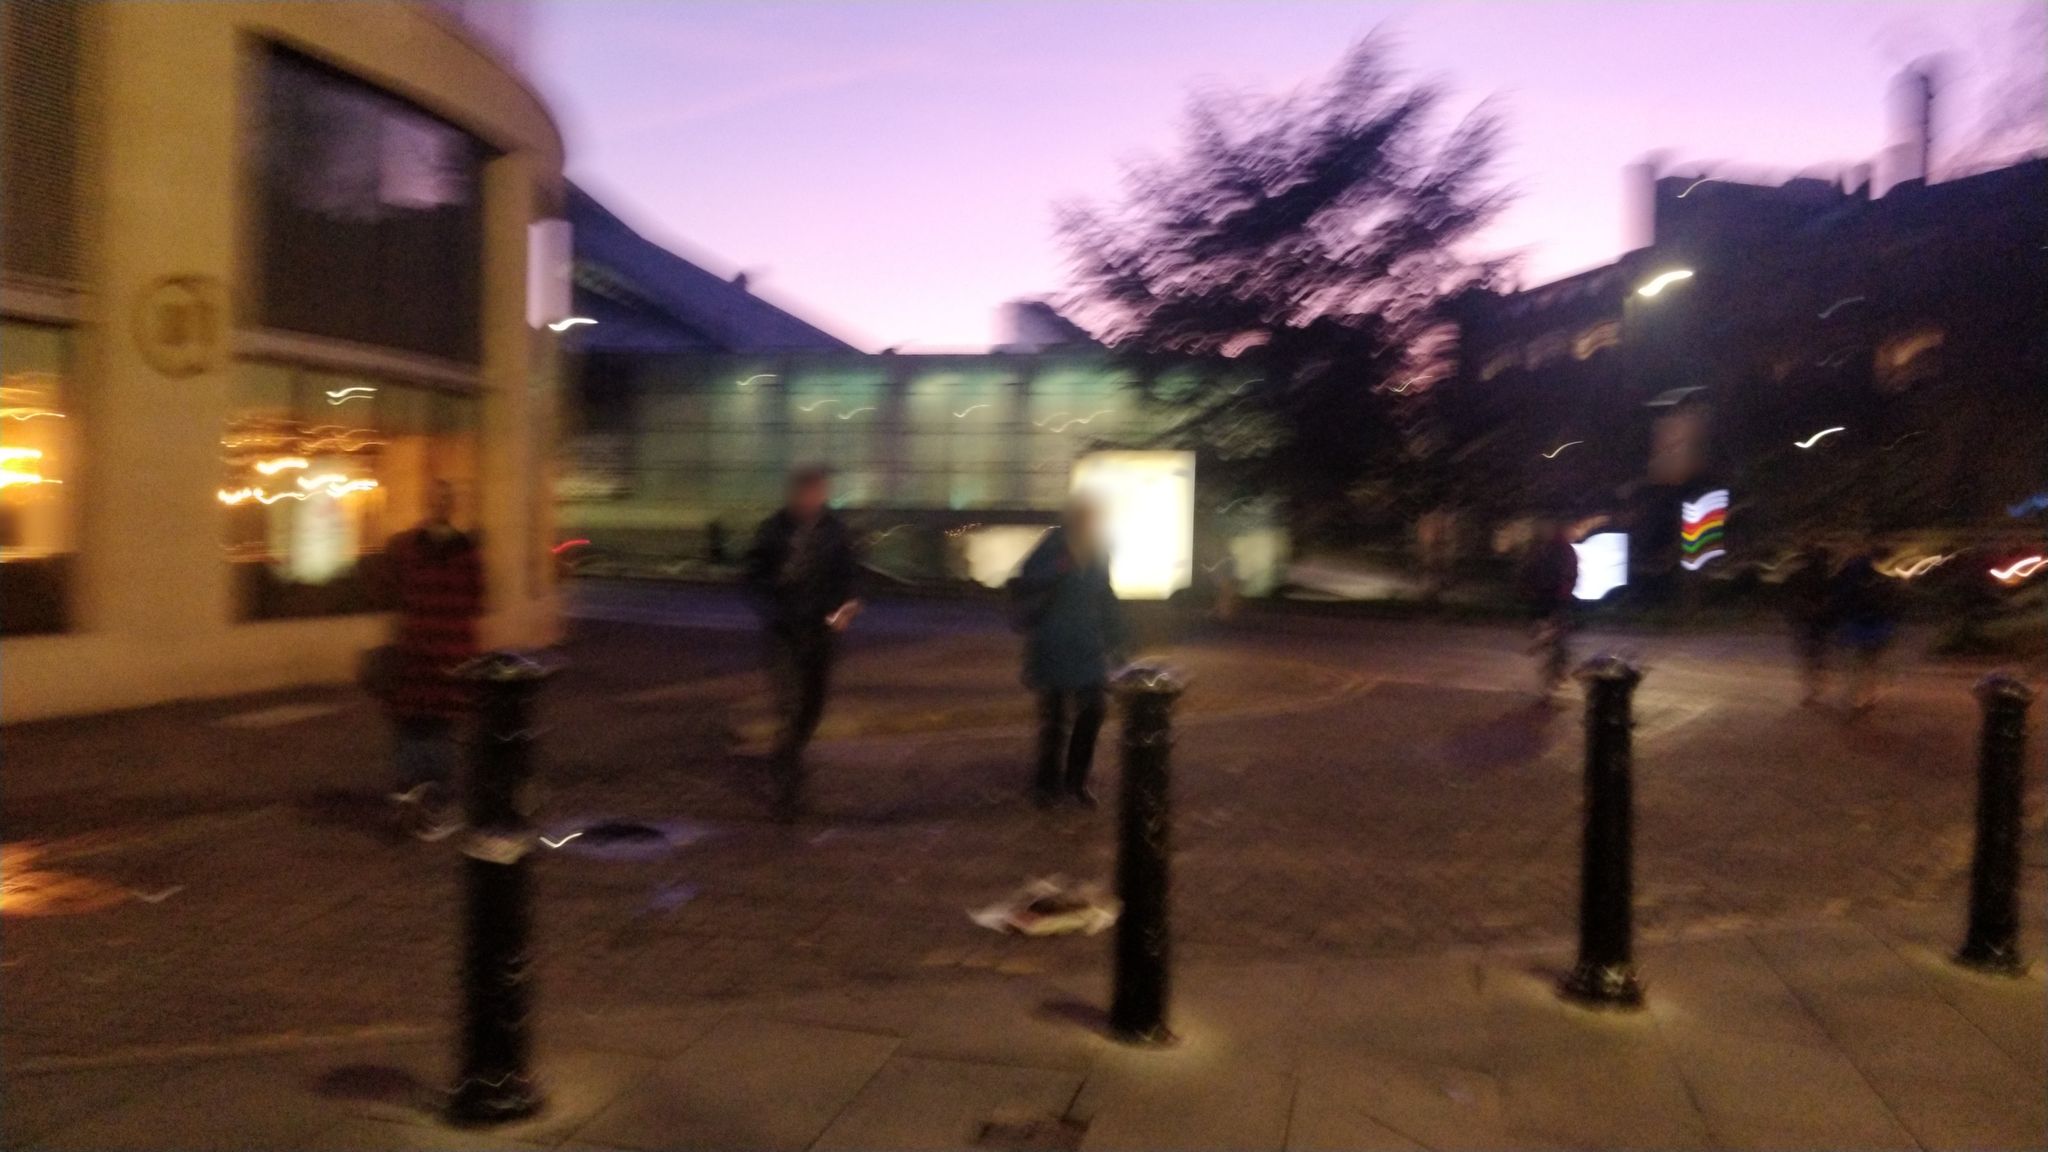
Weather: snowy
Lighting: dusk/dawn
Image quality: slightly poor
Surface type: walking surface
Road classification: pedestrian, service, cycleway
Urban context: urban centre
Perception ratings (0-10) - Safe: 4.43, Lively: 7.86, Beautiful: 1.7, Boring: 3.72, Depressing: 4.59, Wealthy: 5.44